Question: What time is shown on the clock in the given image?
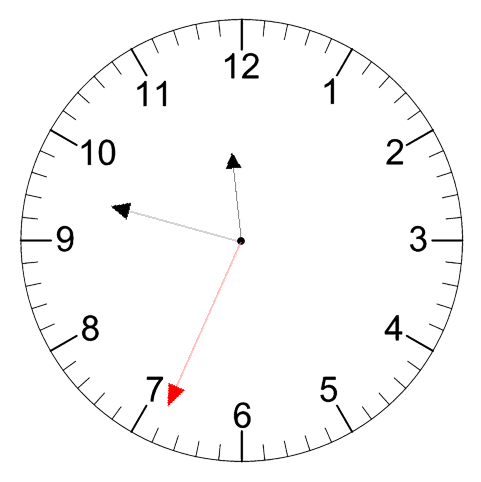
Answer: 11:47:34